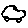
Label: car